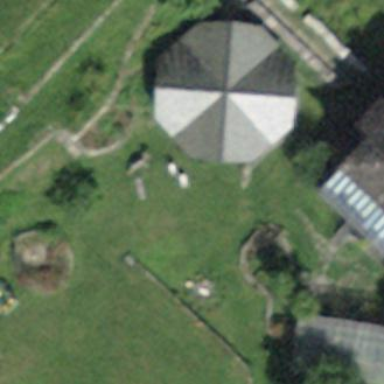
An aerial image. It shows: Detached building.